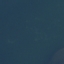
Land use / land cover: SeaLake